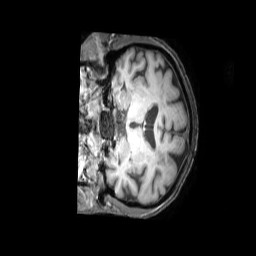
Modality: T1w
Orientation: coronal
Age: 62
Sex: female
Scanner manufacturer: philips
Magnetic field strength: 3 T
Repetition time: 0.009895 s
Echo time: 0.004605 s